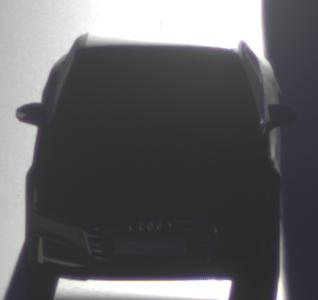
Make: Audi
Model: S5 Sportback
Detailed model: 8T Facelift
Model produced from: 2011
Model produced until: 2016
Doors: 5
Color: gray
Road condition: wet road
Daytime: sunrise or sunset
Contrast: high contrast